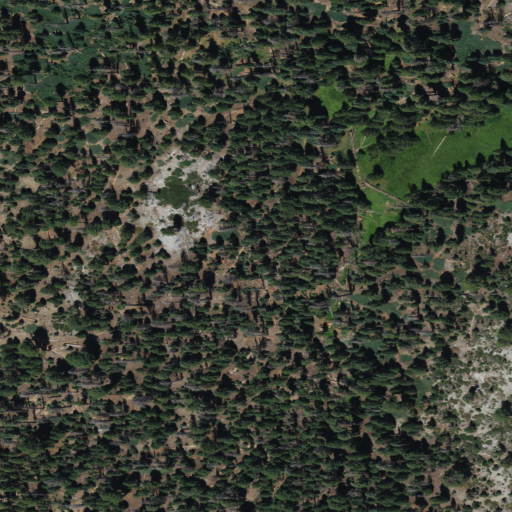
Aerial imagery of plain(s) in California named Indian Meadow containing only grassland